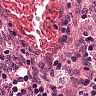
Metastatic tissue present: no